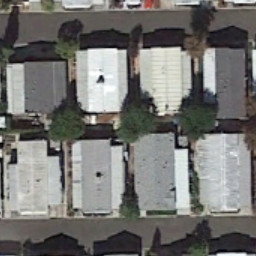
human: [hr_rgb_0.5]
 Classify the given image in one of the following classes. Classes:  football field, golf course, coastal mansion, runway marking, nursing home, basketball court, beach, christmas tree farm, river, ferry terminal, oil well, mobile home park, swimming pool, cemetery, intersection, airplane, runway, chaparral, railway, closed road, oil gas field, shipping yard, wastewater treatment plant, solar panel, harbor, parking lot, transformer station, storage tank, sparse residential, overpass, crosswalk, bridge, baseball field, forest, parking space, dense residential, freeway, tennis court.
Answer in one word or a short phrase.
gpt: mobile home park